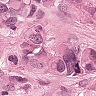
Metastatic tissue present: yes